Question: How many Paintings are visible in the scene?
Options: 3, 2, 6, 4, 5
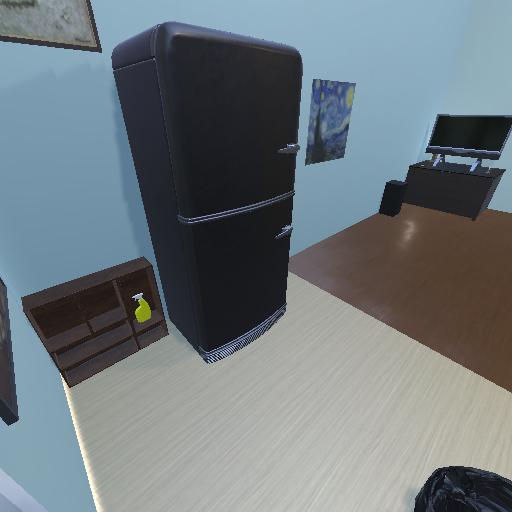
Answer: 3